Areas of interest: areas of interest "Commercial service"
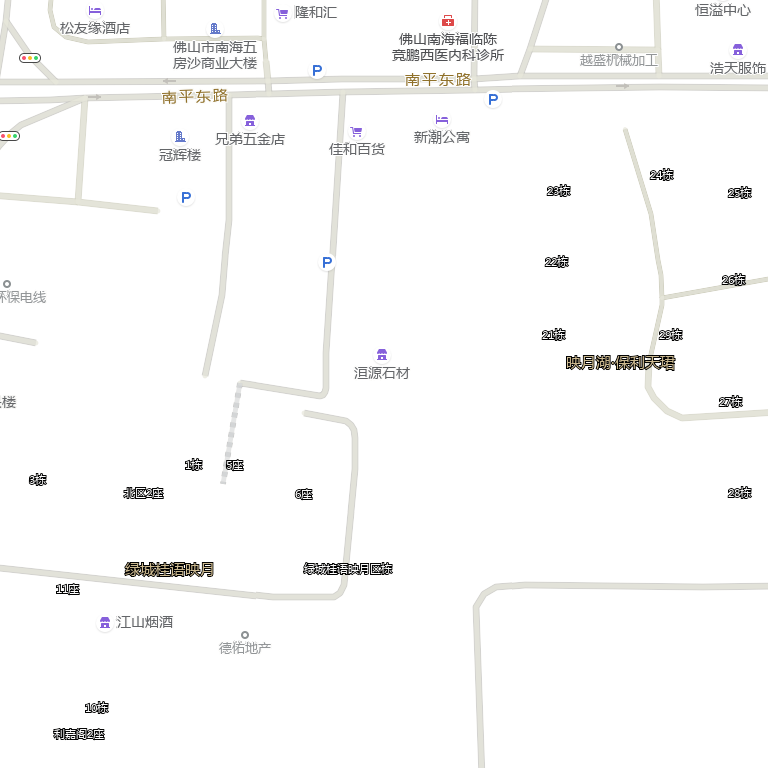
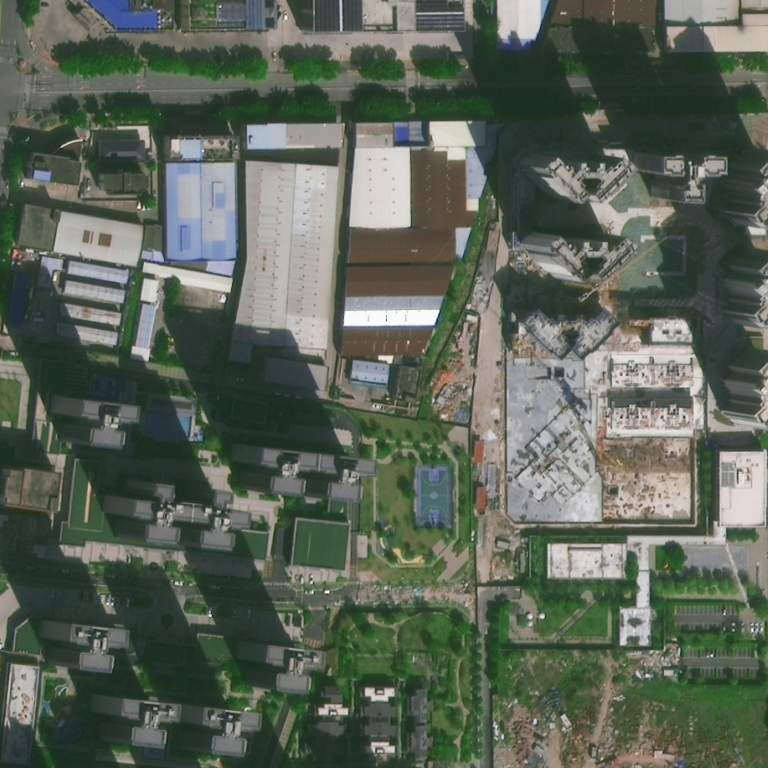